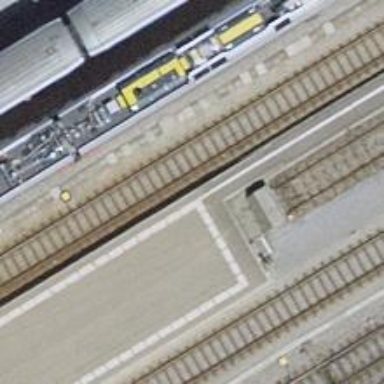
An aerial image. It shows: Railway buffer stop.